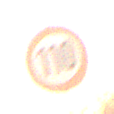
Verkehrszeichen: Geschwindigkeit110
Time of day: SunriseSunset
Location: Outdoor (Nature)
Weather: PartlyCloudy
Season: NotSpecified
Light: Natural